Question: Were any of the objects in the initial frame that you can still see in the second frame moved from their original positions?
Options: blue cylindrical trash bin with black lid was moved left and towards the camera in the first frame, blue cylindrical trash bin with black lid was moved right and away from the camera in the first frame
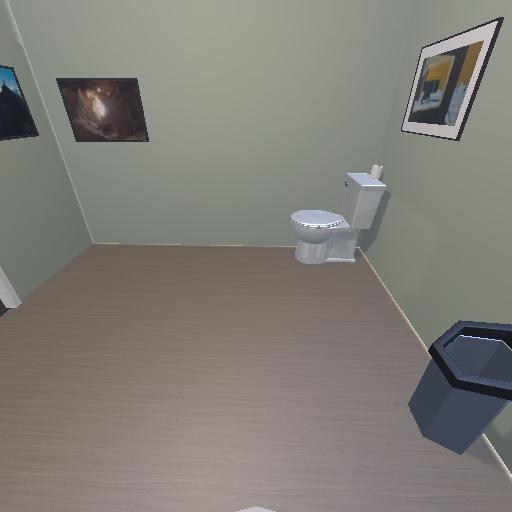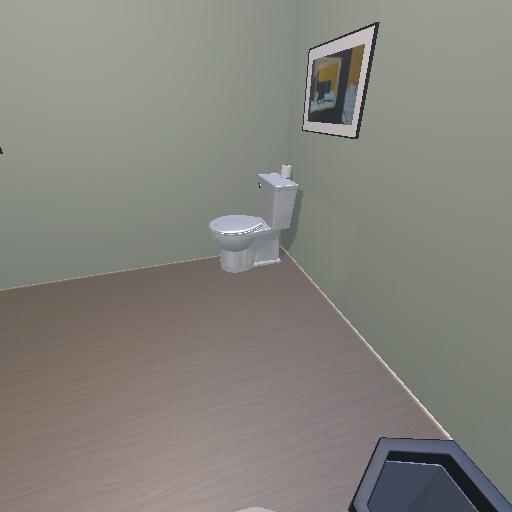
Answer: blue cylindrical trash bin with black lid was moved left and towards the camera in the first frame